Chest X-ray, AP view. Patient: 46 years old, sex F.
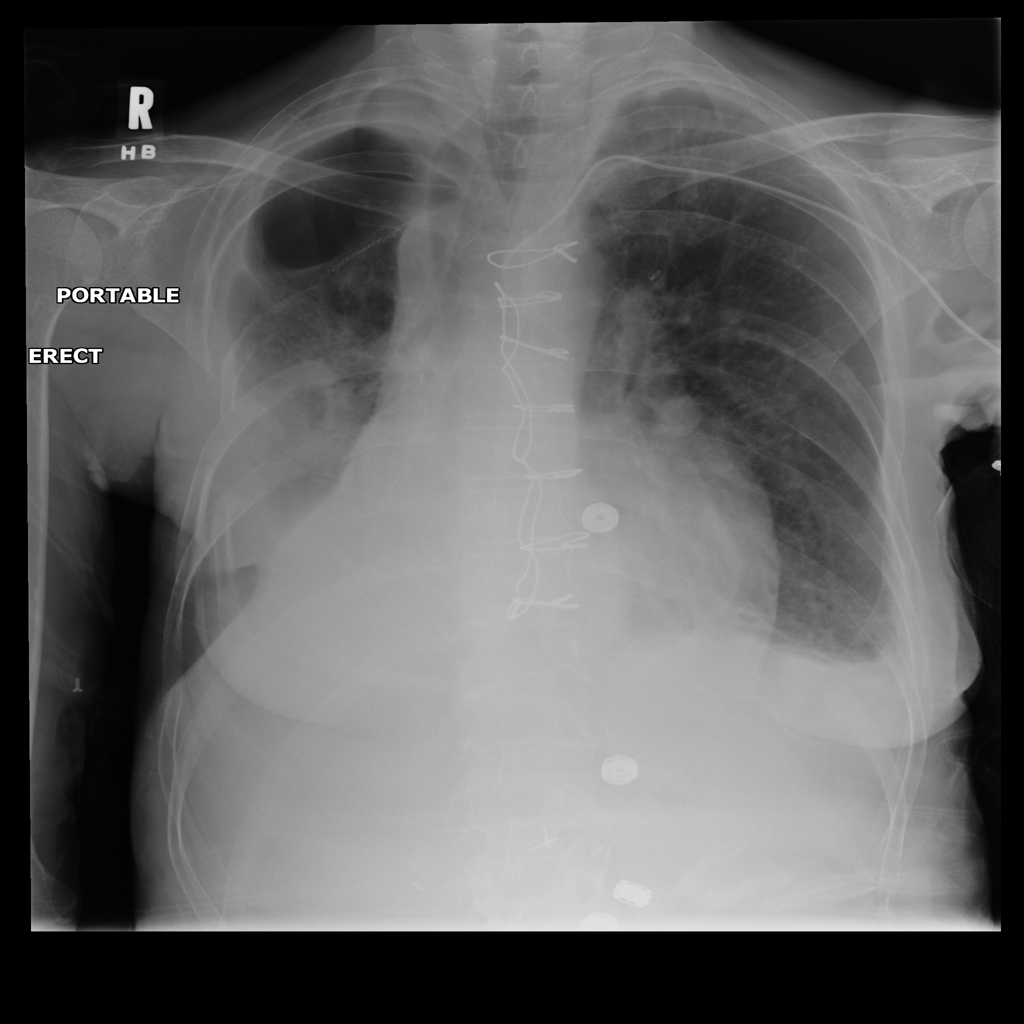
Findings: Pleural_Thickening